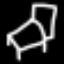
Label: bed